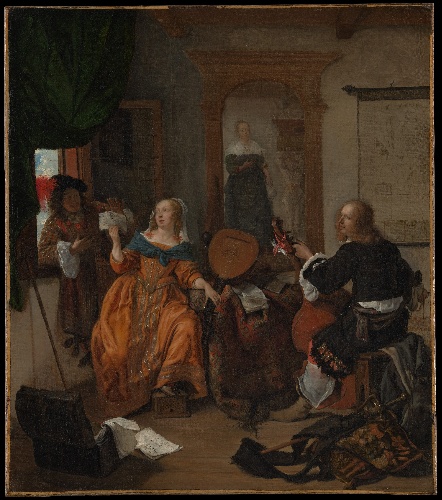
Title: A Musical Party
Artist: Gabriël Metsu
Artist bio: Dutch, Leiden 1629–1667 Amsterdam
Date: 1659
Object type: Painting
Classification: Paintings
Medium: Oil on canvas
Dimensions: 24 1/2 x 21 3/8 in. (62.2 x 54.3 cm)
Department: European Paintings
Credit line: Marquand Collection, Gift of Henry G. Marquand, 1890
Accession year: 1891
Repository: Metropolitan Museum of Art, New York, NY
Tags: Musical Instruments|Men|Women|Party|Music|Interiors|Lutes